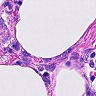
Metastatic tissue present: no